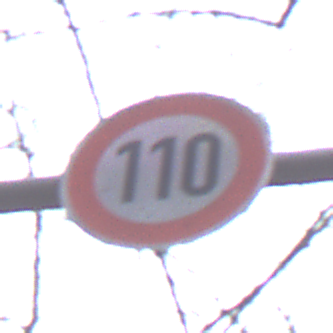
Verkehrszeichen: Geschwindigkeit110
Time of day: MorningAfternoon
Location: Outdoor (Nature)
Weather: Overcast
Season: Autumn
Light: Natural